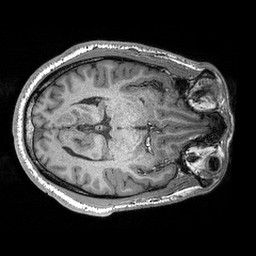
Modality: T1w
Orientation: axial
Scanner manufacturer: siemens
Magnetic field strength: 3 T
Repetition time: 2.3 s
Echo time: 0.00298 s